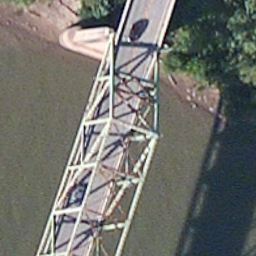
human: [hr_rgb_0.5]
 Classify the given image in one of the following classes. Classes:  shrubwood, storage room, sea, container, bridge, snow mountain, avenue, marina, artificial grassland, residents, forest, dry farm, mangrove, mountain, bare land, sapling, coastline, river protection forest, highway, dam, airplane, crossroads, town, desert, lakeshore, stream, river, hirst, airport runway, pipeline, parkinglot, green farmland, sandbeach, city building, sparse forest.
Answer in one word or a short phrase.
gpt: bridge